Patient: sex F, age 31
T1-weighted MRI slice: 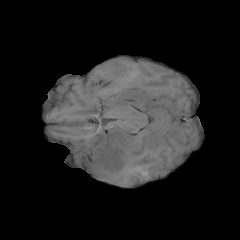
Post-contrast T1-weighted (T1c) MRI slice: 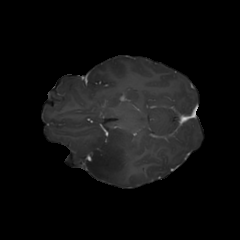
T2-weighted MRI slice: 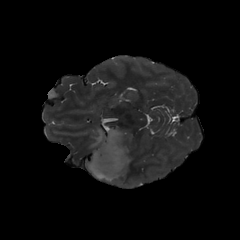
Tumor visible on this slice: yes
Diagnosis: Astrocytoma, IDH-mutant
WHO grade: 2